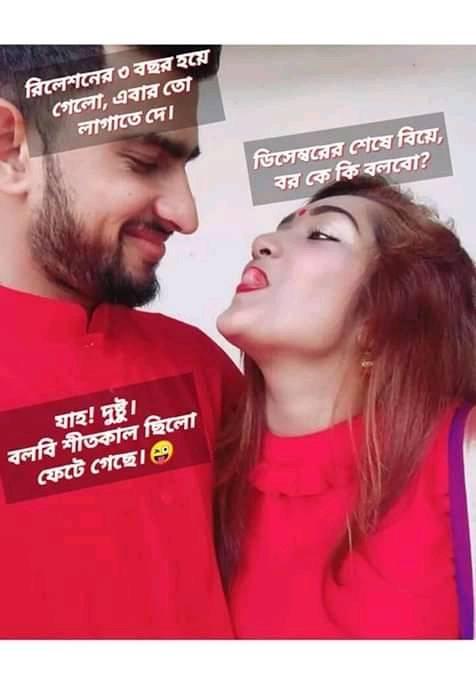
Caption: রিলেশনের ৩ বছর হয়ে গেলো, এবার তো লাগাতে দে । ডিসেম্বরের শেষে বিয়ে বর কে কি বলবো ?  যাহ ! দুষ্টু ! বলবি শীতকাল ছিল ফেটে গেছে ।
Label: hate